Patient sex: F
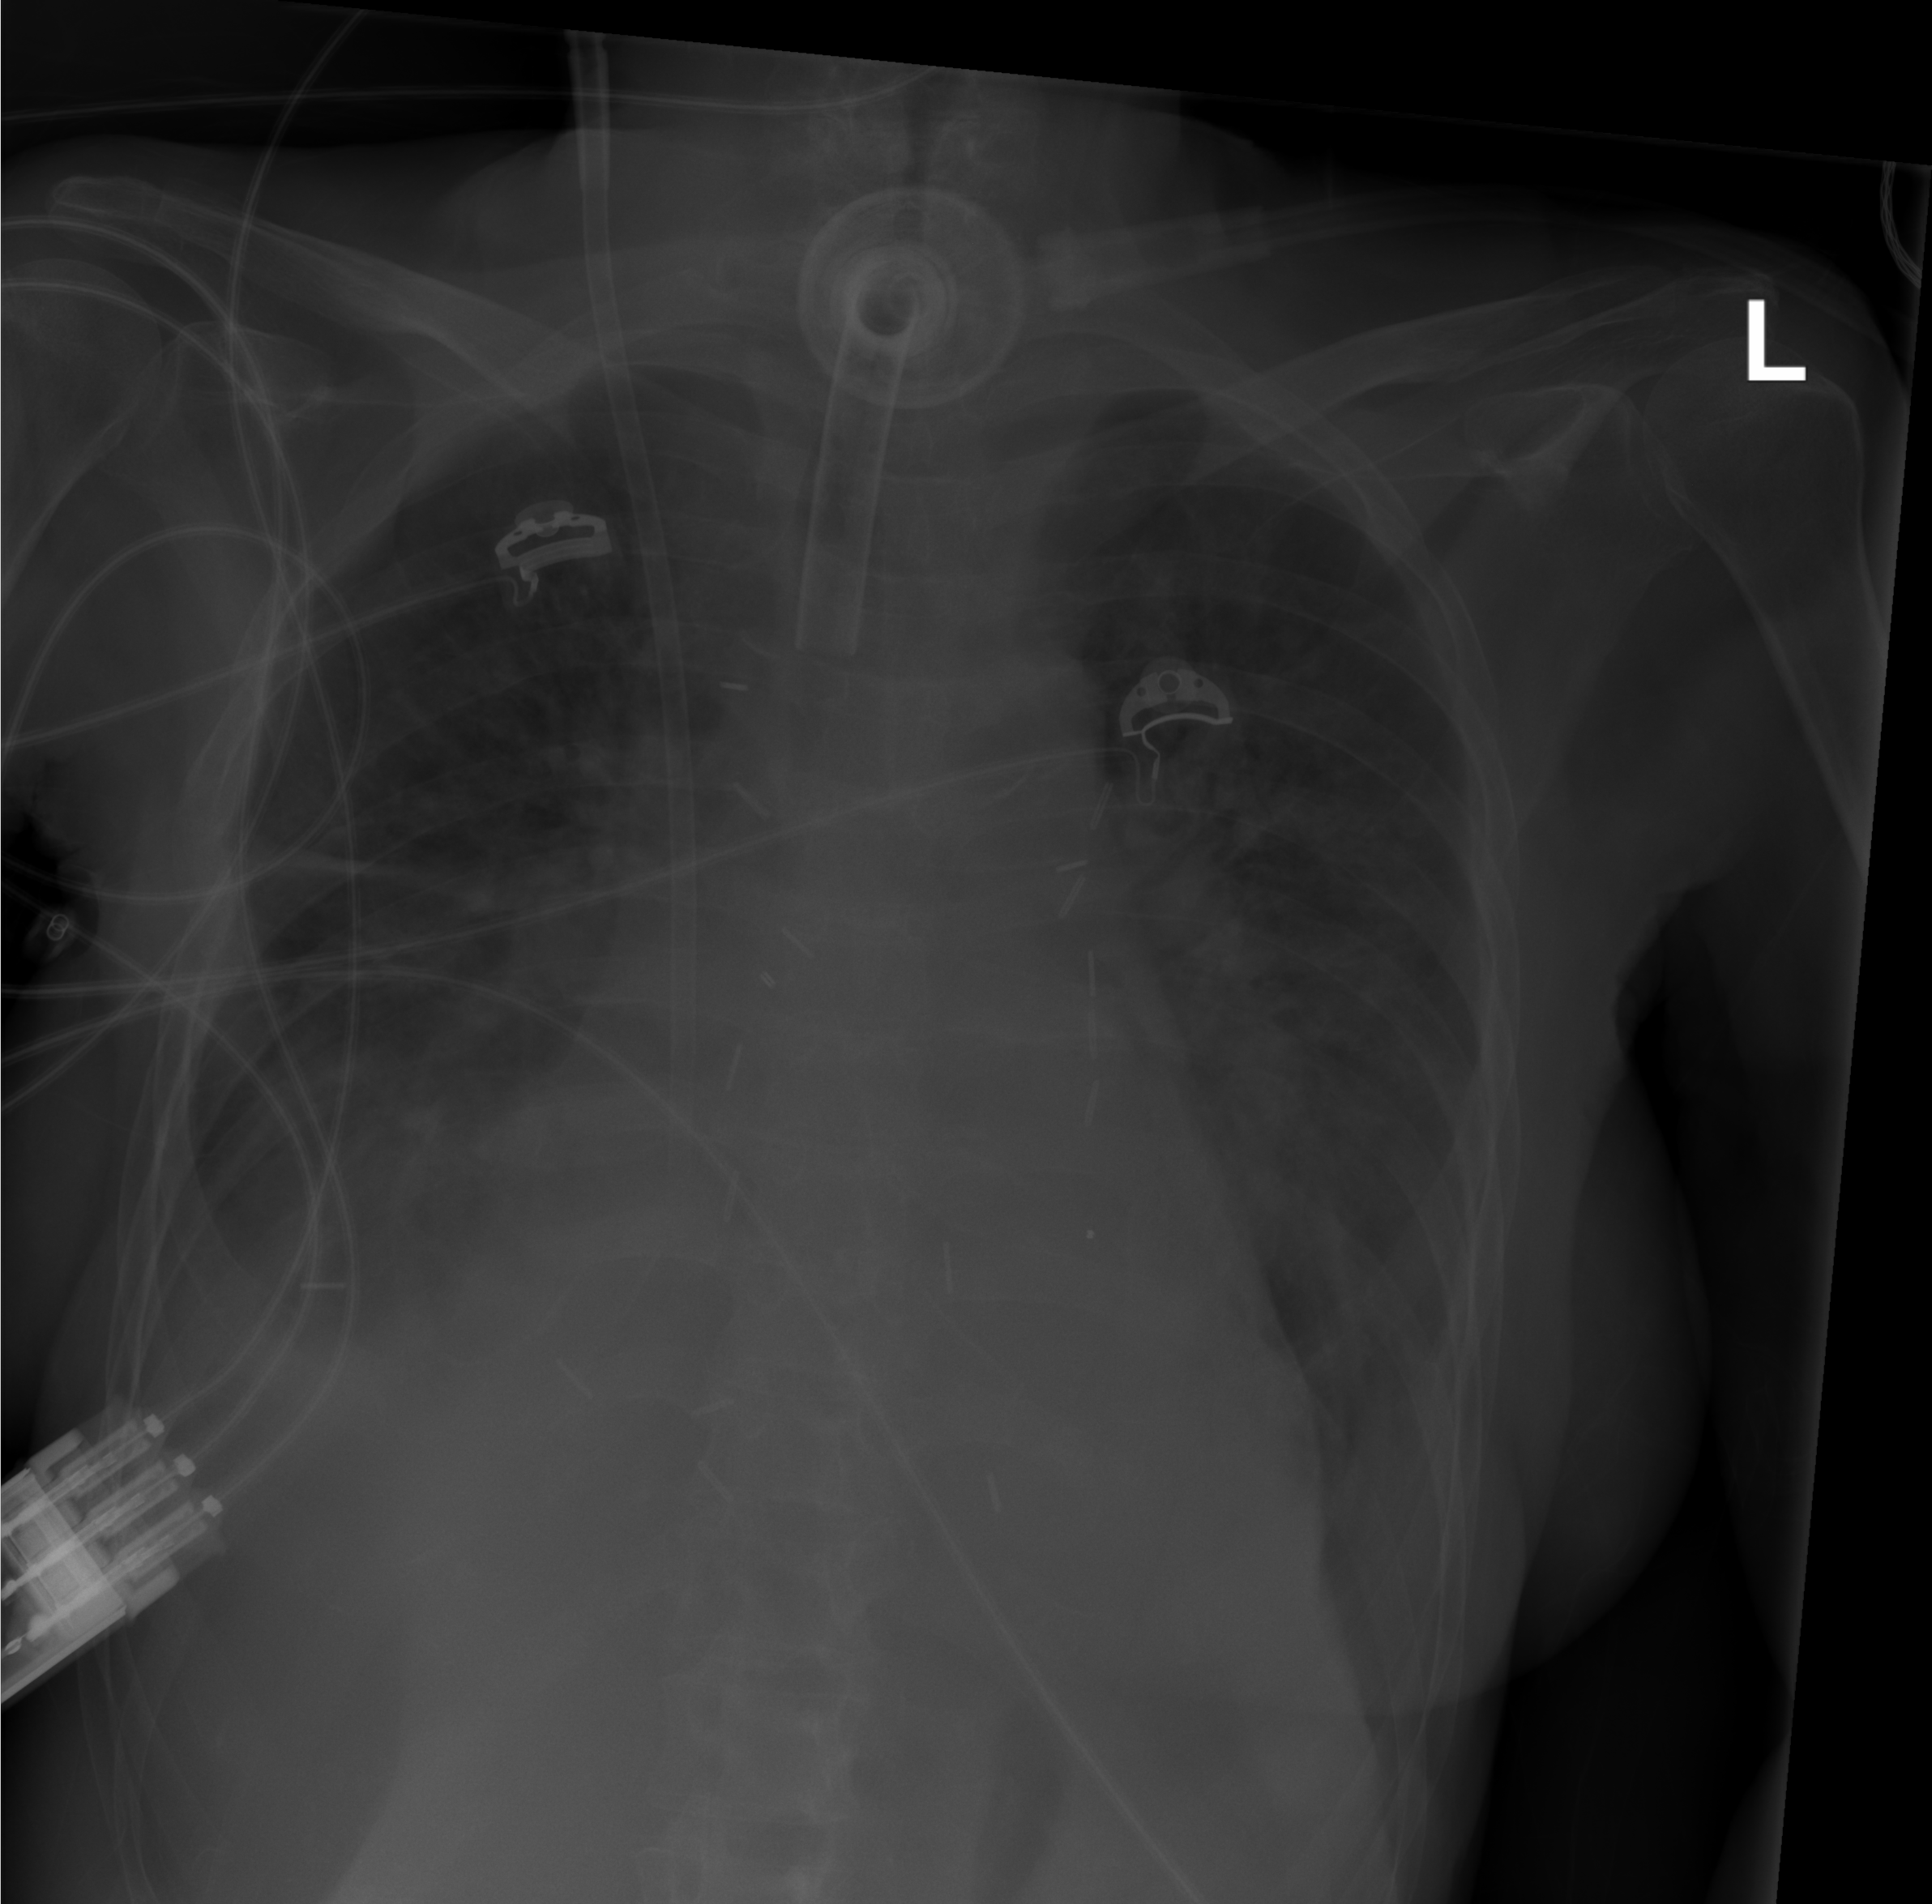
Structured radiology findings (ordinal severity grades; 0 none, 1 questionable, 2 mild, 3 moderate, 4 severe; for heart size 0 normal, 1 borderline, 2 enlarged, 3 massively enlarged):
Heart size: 2
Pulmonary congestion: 3
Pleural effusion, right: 2
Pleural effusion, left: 2
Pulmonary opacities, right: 0
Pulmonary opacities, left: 0
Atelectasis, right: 0
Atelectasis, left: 0